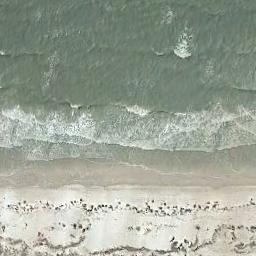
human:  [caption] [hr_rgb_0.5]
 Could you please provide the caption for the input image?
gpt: Fury waves of light green water beat the beach with the shore .

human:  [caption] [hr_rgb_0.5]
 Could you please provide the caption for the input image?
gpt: There is little vegetation on the beach .

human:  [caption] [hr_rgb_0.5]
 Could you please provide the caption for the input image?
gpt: Light green ocean and white sandy beach and dotted green space .

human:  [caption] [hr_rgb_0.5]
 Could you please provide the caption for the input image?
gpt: The beach with white sand and the color of the seawater is green .

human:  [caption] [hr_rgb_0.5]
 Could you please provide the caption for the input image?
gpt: There are water marks on the beach .